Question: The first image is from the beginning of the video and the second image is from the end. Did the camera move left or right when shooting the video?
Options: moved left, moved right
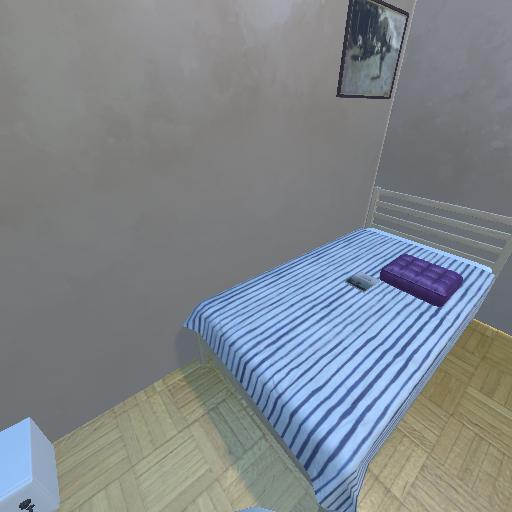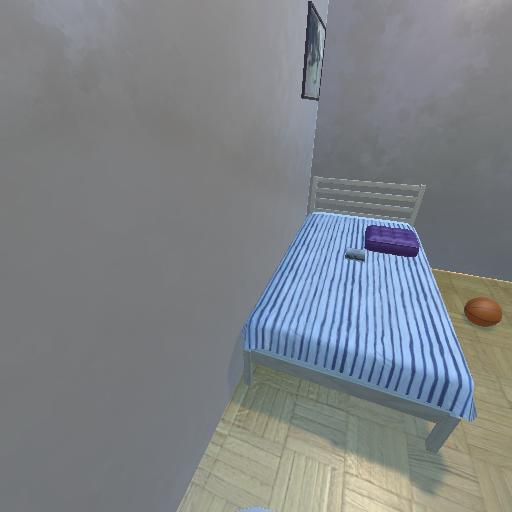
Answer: moved left